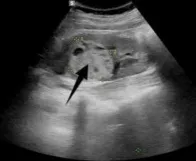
(A) Ultrasound showing a hyperechoic cystic-solid tumor of the right kidney measuring 4.8 x 4.0 cm.
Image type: radiology (ultrasound)